Question: I have an ASP.NET web page with an Ajax file upload control. When I try to run my page, I'm told "Could not load type 'AjaxControlToolkit.AjaxFileUploadHandler' from assembly 'AjaxControlToolkit'."
Here's my control:
'''
<ajaxtoolkit:AjaxFileUpload ID="AjaxFileUpload1" runat="server" />
'''
Here's the relevant stuff in my web.config:
'''
<system.web>
<httpHandlers>
<add verb="*" path="AjaxFileUploadHandler.axd"
type="AjaxControlToolkit.AjaxFileUploadHandler,
AjaxControlToolkit"/>
</httpHandlers>
<pages>
<controls>
<add tagPrefix="ajaxtoolkit" namespace="AjaxControlToolkit" assembly="AjaxControlToolKit"/>
</controls>
</pages>
</system.web>
'''
Here's my error message:

I'm running this app on Win Server 2k3 and IIS 6 and ASP.NET 4. It appears that my toolkit is the correct version.
I feel like it's probably a simple mistake, but I can't seem to find it. Let me know if more info is helpful. Thanks!
Jeremy
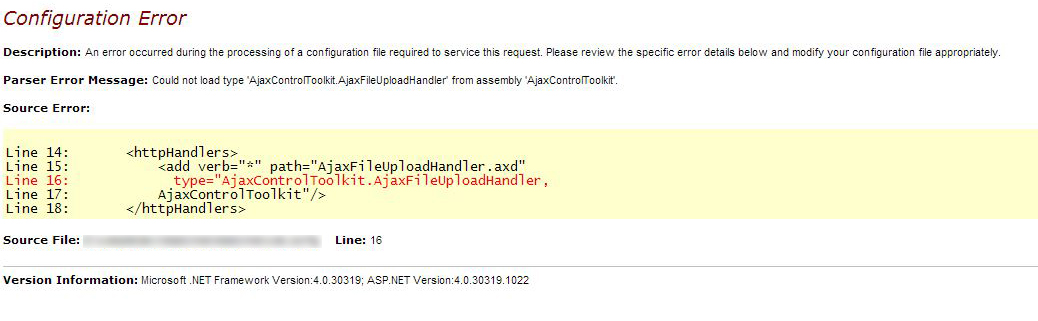
Answer: This is a common problem. Do a search for deleting ASP temporary files. If that does not solved it, sometimes a reinstall of Ajax using package manager sometimes resolved it.